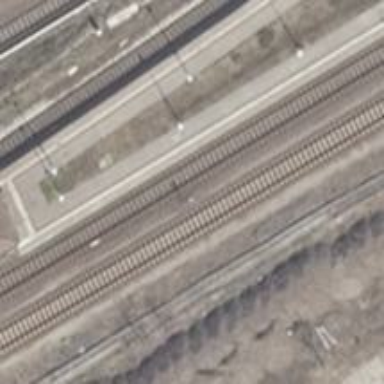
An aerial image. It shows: Railway signal.